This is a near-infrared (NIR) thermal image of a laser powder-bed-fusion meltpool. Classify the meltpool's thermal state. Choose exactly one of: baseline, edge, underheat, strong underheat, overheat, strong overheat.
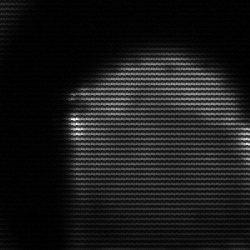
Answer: edge